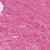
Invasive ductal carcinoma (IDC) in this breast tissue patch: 0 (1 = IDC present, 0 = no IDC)